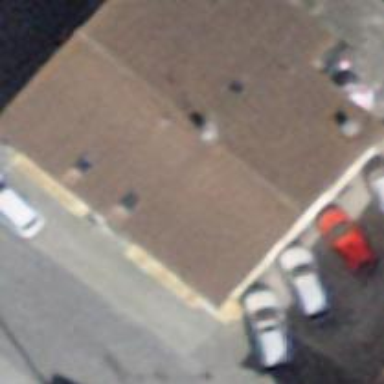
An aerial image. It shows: Hotel.